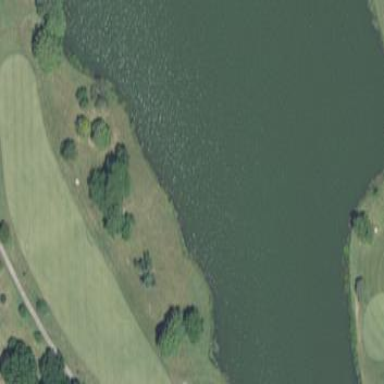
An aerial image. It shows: Water hazard in golf course. The hazard is natural water feature.